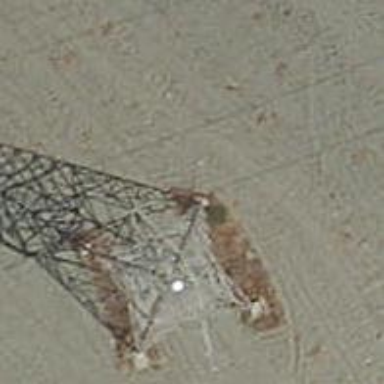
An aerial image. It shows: Towering power structure.